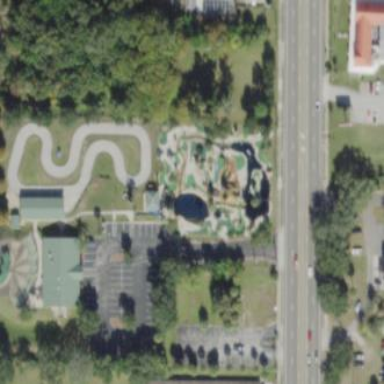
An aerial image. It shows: Miniature golf course.